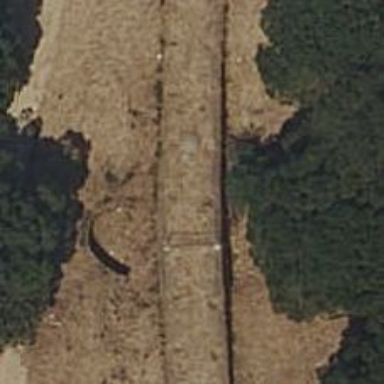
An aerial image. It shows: Aqueduct bridge carrying water pipeline.